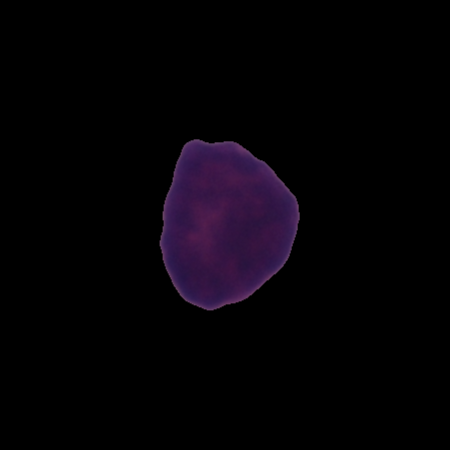
Label: healthy